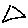
Label: triangle